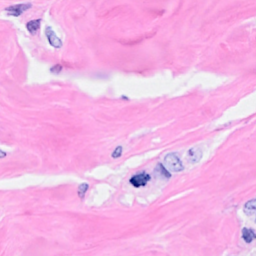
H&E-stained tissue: Breast